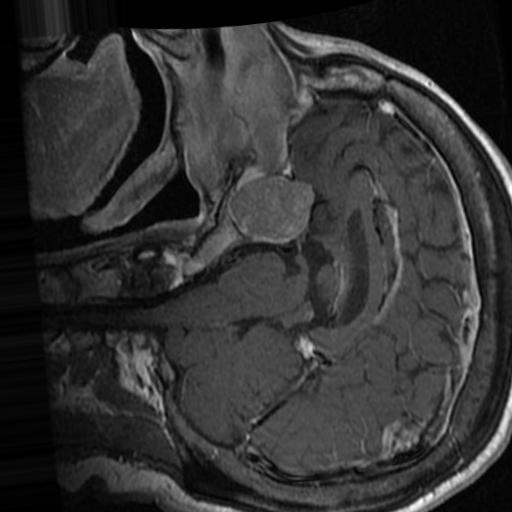
Label: brain_tumor